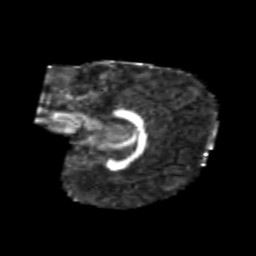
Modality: FA
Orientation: sagittal
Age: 6
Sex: female
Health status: healthy